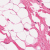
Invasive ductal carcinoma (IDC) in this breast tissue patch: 0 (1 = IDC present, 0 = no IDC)